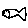
Label: fish